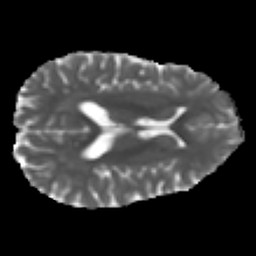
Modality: MD
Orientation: axial
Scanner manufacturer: ge
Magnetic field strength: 3 T
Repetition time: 7.98 s
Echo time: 0.0701 s